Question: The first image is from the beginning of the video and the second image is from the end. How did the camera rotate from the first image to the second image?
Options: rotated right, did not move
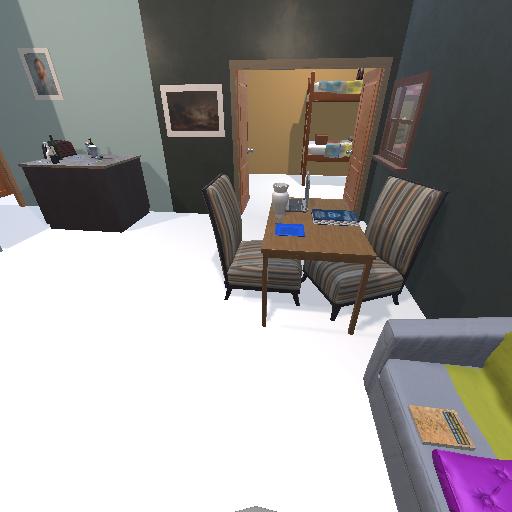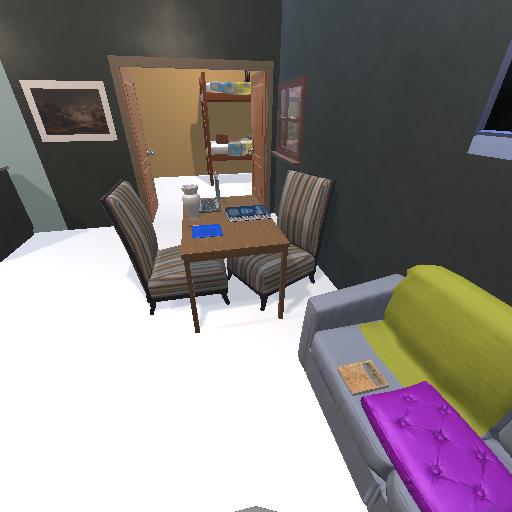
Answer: rotated right